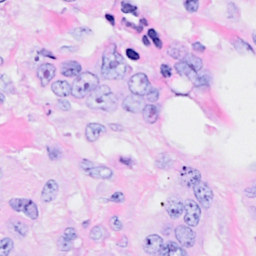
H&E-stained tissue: Breast